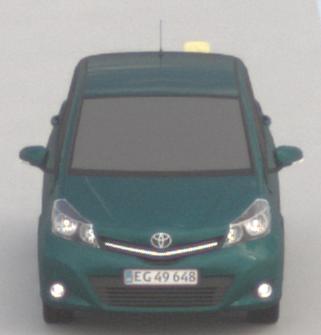
Make: Toyota
Model: Yaris 1.0
Detailed model: Yaris (XP9)
Model produced from: 2009/01
Model produced until: 2010/10
Doors: 3
Color: blue
Road condition: dry road
Daytime: midday
Contrast: low contrast